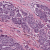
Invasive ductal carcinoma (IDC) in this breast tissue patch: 1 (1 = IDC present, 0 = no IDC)